RGB frame:
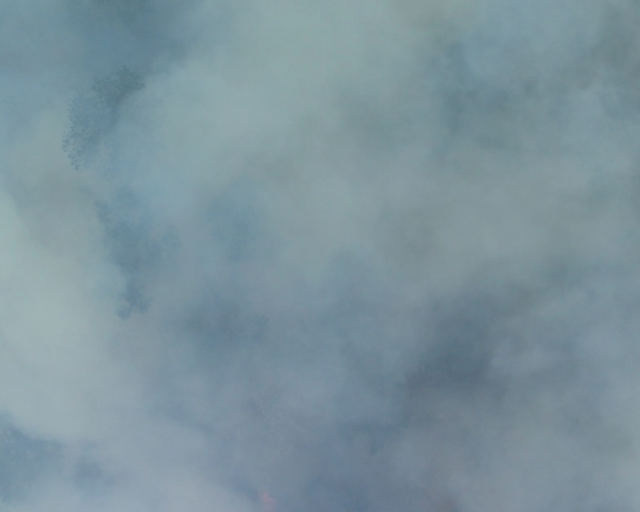
Thermal frame:
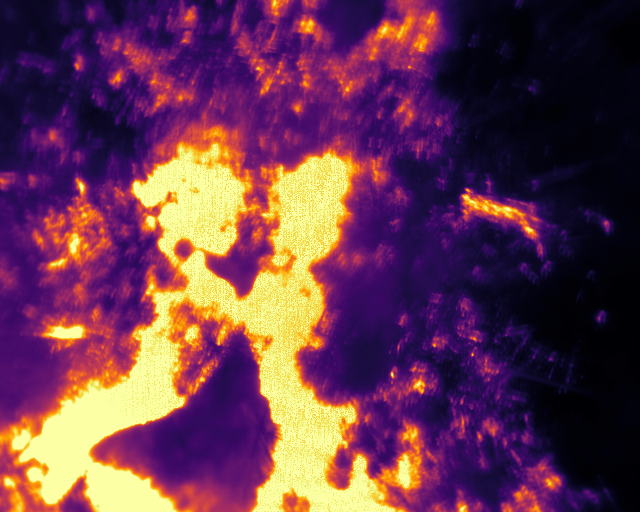
Captured: 2026-02-26 03:11:00
Pixels at or above 80 °C: 138598 (fraction of frame: 0.423)